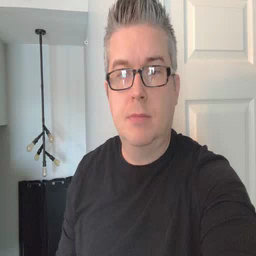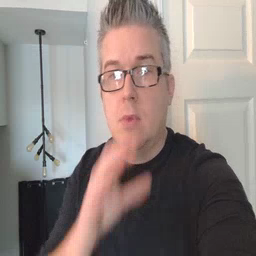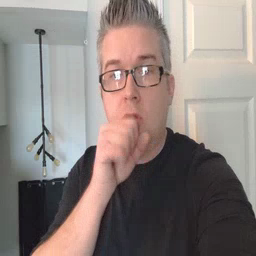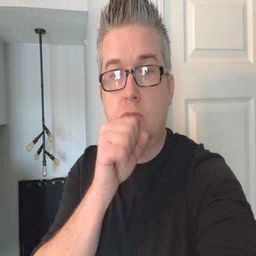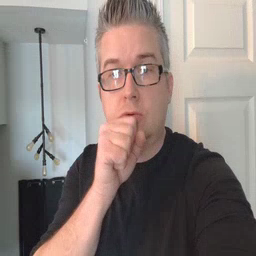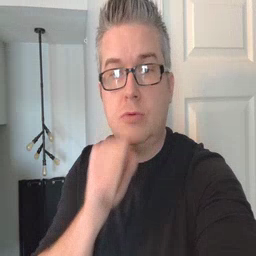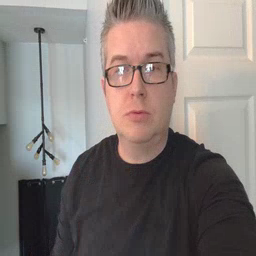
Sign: orange